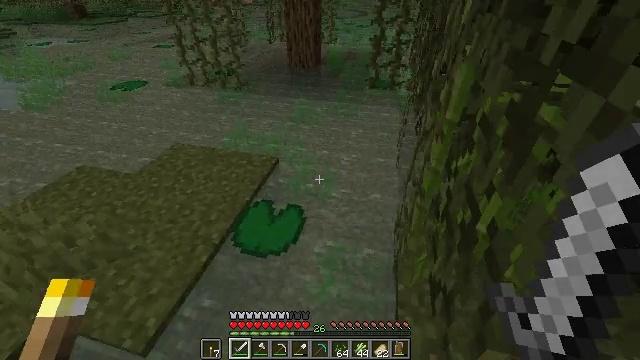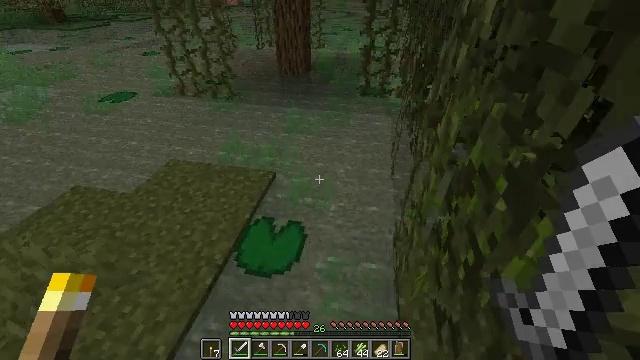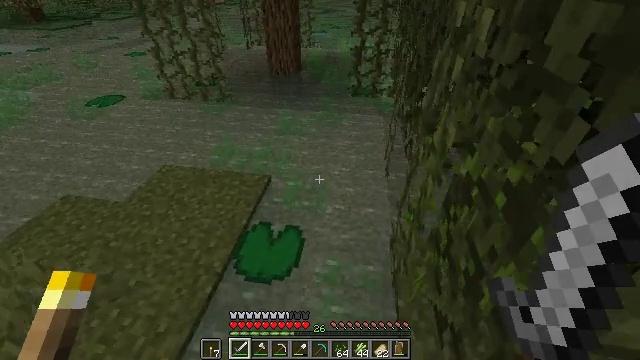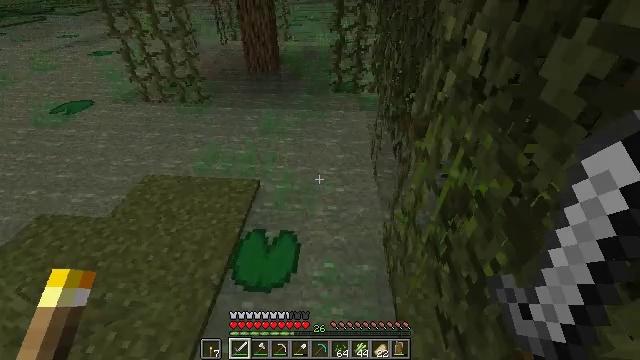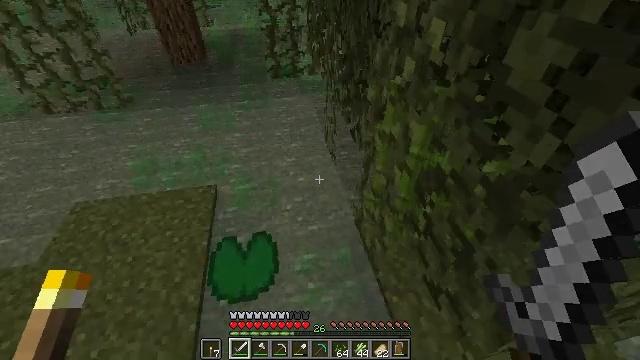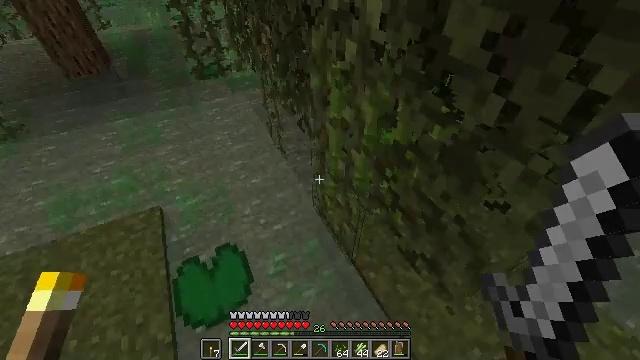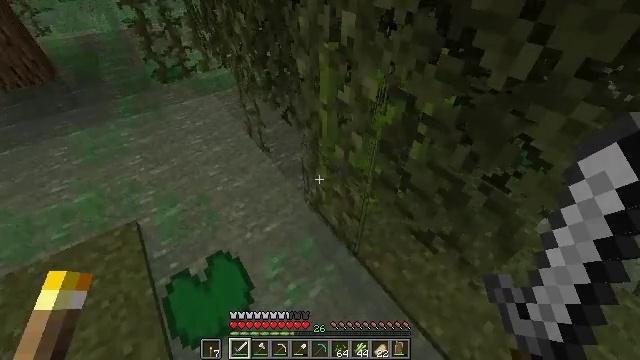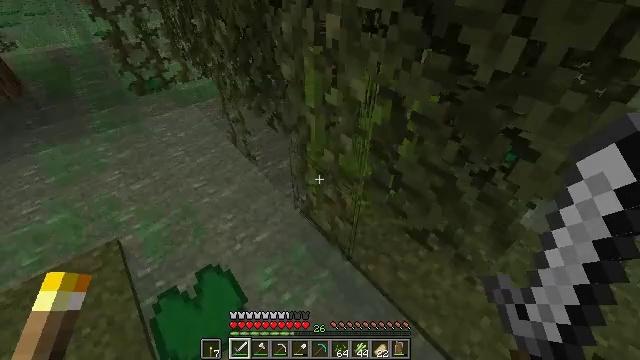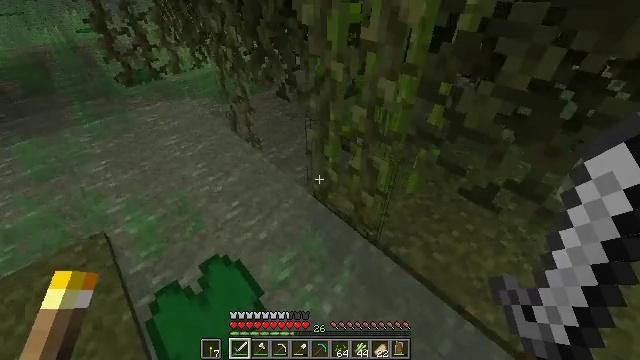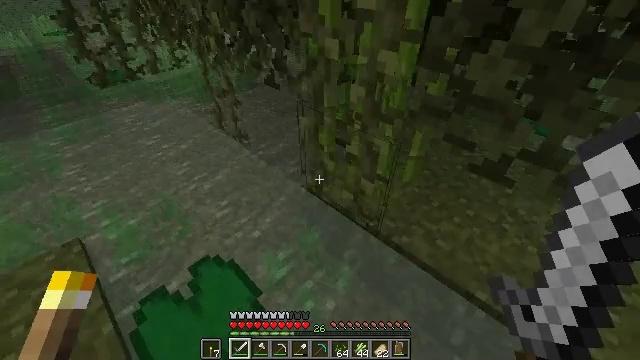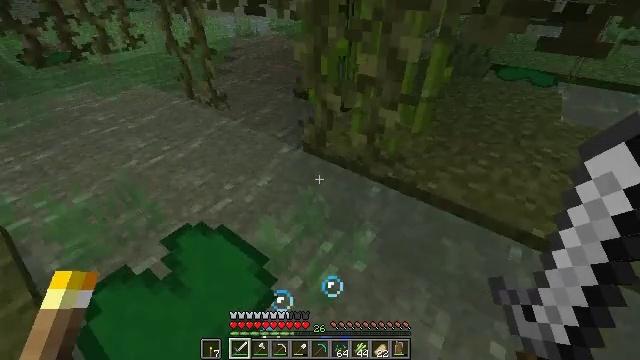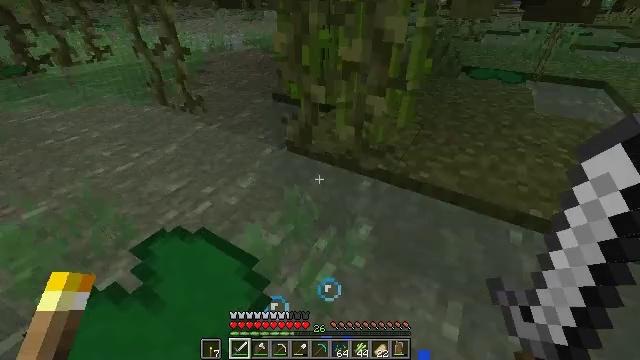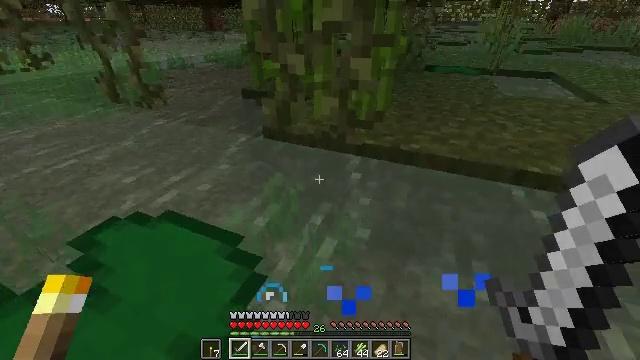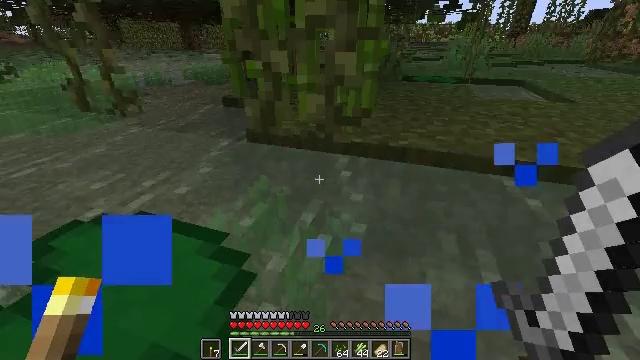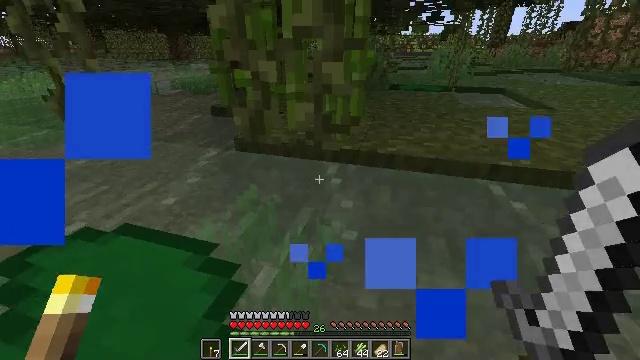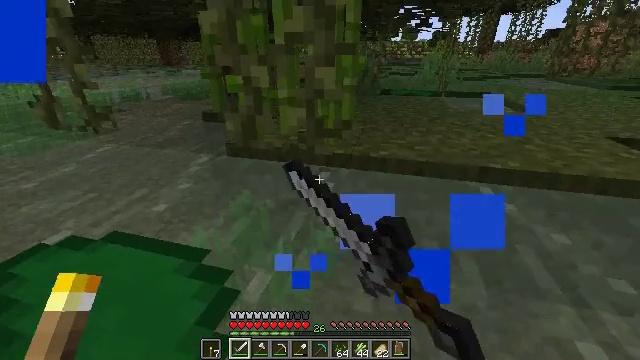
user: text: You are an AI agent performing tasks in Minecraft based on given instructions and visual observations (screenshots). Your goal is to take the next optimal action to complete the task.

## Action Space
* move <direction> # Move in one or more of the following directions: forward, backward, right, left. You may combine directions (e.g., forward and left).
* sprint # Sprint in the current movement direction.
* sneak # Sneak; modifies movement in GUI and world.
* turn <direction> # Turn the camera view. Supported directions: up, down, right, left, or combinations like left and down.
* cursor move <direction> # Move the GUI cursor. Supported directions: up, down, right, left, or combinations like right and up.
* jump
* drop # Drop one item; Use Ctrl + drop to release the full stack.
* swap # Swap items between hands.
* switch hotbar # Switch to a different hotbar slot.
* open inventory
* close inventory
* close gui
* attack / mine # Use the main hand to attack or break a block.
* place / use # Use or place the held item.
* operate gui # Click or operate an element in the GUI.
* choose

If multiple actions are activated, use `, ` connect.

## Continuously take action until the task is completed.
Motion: motion action
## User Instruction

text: Collect vines by mining them.
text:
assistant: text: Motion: move forward and move left, turn right, jump
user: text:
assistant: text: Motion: move forward and move left, turn right, jump
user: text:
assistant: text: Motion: move forward and move left, turn right and down, jump
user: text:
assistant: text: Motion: move forward and move left, turn right and down, jump
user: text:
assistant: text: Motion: move forward and move left, turn right and down, jump
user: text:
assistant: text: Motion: move forward and move left, turn right, jump
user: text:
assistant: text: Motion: move forward and move left, turn right and up, jump
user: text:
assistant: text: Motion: move forward and move left, turn right and up
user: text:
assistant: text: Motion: move forward and move left, turn right
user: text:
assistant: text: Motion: move forward and move left, turn right and up
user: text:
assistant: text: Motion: move forward and move left, turn right and up
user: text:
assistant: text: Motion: move forward and move left, turn right and up
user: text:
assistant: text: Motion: move forward and move left, turn right and up
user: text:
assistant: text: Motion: move forward, turn right and up, attack / mine
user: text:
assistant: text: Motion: turn right and up, attack / mine
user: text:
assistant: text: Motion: turn right and up, attack / mine
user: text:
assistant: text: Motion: turn up, attack / mine
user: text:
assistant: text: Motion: turn left and up, attack / mine
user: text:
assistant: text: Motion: turn left and up, attack / mine
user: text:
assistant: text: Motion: move forward, attack / mine
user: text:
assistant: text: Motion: move forward, attack / mine
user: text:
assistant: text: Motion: move forward, attack / mine
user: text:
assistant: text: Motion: move forward, attack / mine
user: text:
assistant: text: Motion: move forward, attack / mine
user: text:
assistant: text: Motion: move forward, attack / mine
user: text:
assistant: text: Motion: attack / mine